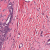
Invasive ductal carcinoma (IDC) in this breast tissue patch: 1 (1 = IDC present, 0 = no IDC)